Aerial crown-view tile of a tropical tree (Barro Colorado Island, Panama), acquired 20250217:
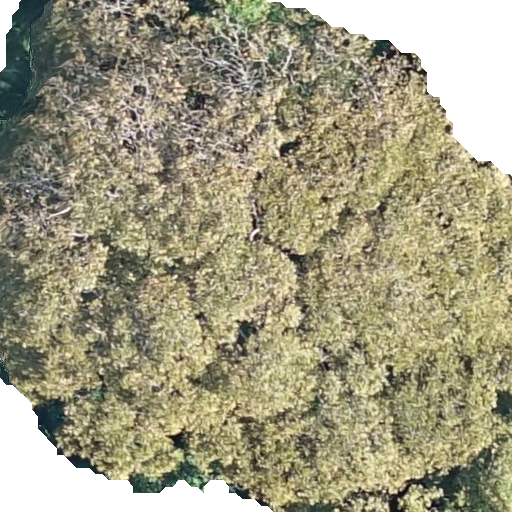
Species: Dipteryx oleifera
GBIF accepted scientific name: Dipteryx oleifera
Crown area: 418.158 m²